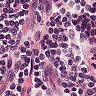
Metastatic tissue present: no